Question: I've opened Aptana Studio 3 (Ubuntu 10.04) just like I did it hundreds times before (last time was yesterday). But this time I see EMPTY workspace. No projects. No error messages. Nothing. Screen attached.
I have not changed anything since the last time I used Aptana Studio (yesterday). I have not switched workspace or nothing like this. I've always had one workspace. I'm also using pydev extention - all my projects are python/django if that matters.
It happened to me AGAIN, but last time it happened on my laptopt where I wanted to format disk and re-install the system anyway so I ignored it and simply re-installed everything. Now it happened on my PC where I have a lot of important projects.
BTW, all my projects were not in default location (ie. workspace folder). I added them from other locations and workspace folder was actually empty. I don't know if this might have something to do with the issue.
Any ideas how to quickly fix this?

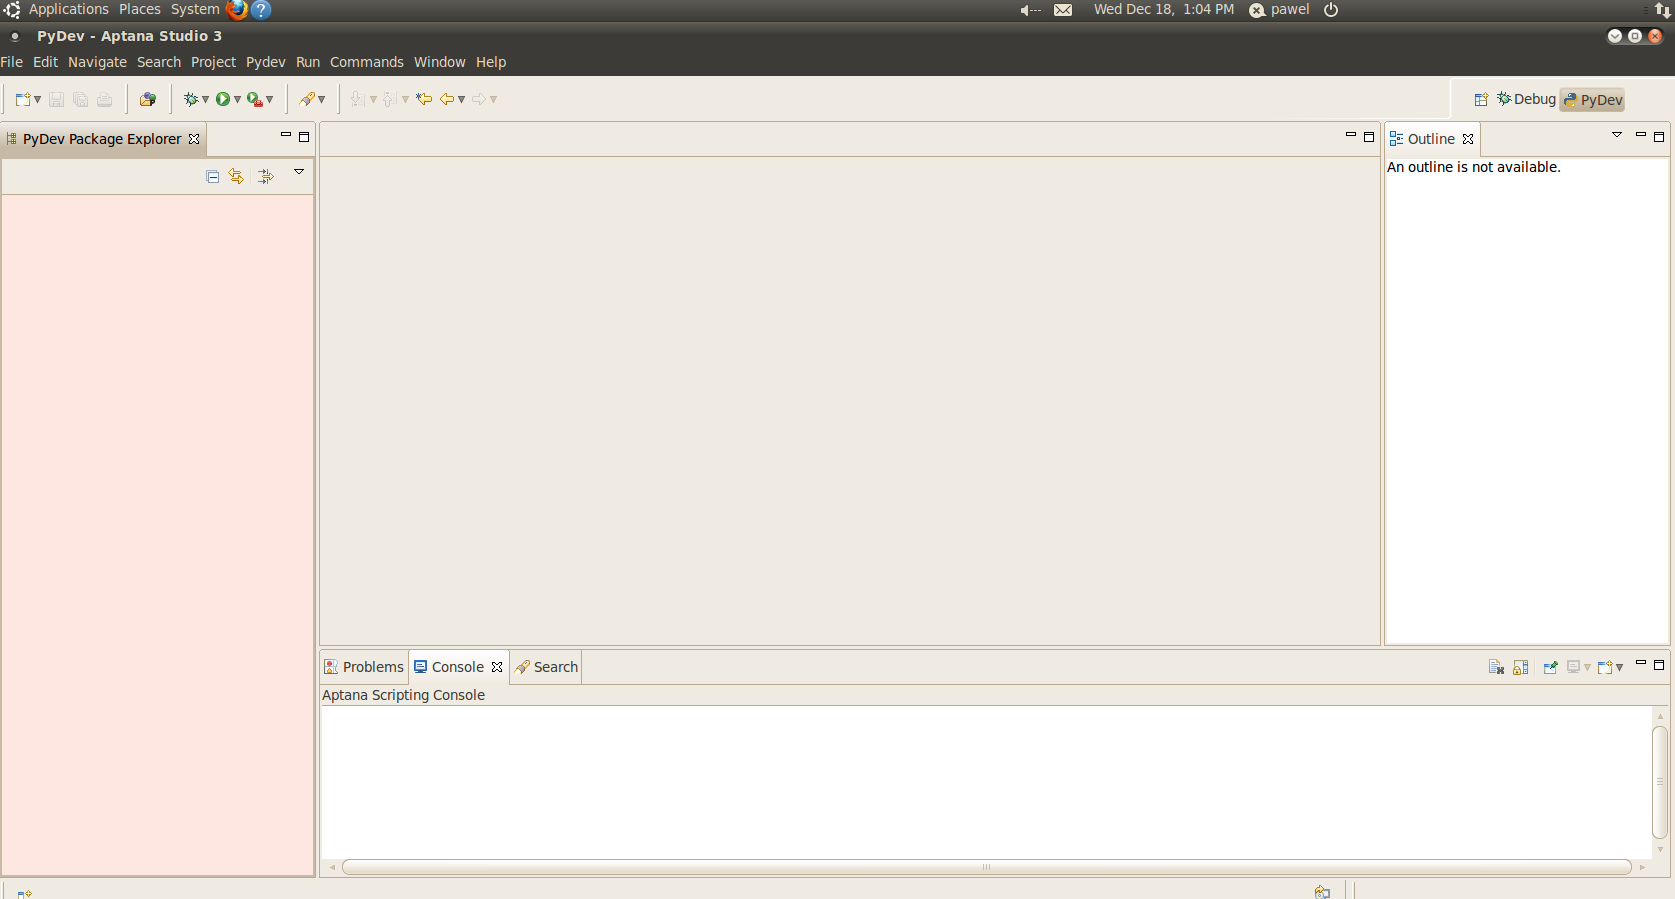
Answer: I solved the problem by manually adding the projects back to workspace. Wasn't that bad. I still don't know why they disappeared.